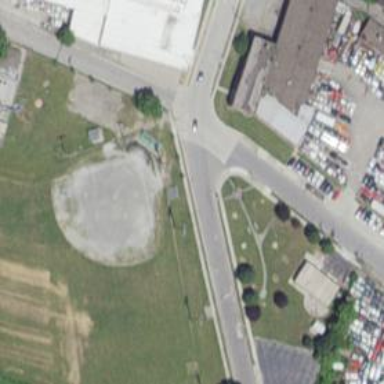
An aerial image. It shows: Softball pitch for leisure land activities.